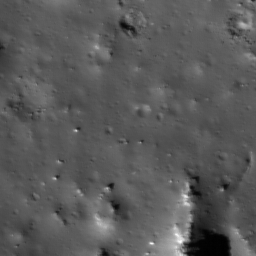
Host type: background_regolith
Lunar coordinates: latitude nan, longitude nan